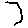
Label: hexagon